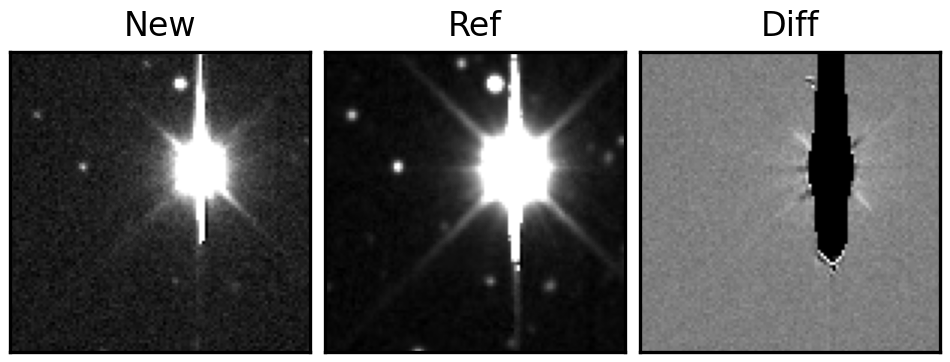
Label: bogus